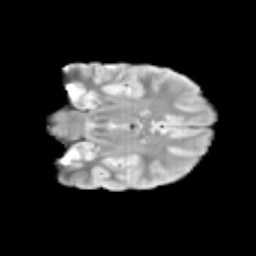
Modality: T2w
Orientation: coronal
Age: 14
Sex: female
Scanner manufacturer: siemens
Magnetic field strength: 3 T
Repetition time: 3.8 s
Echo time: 0.07 s